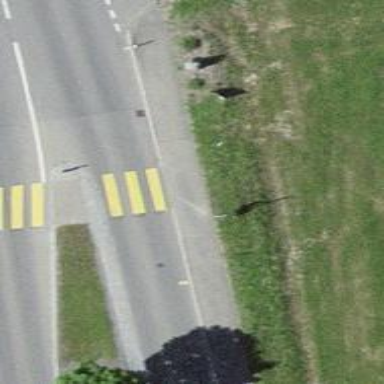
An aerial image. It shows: Uncontrolled crossing with central island on the road.